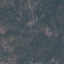
Label: HerbaceousVegetation